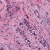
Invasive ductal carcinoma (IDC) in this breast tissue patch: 1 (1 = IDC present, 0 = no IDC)